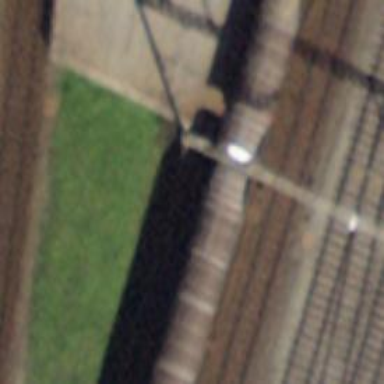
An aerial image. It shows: Railway switch.